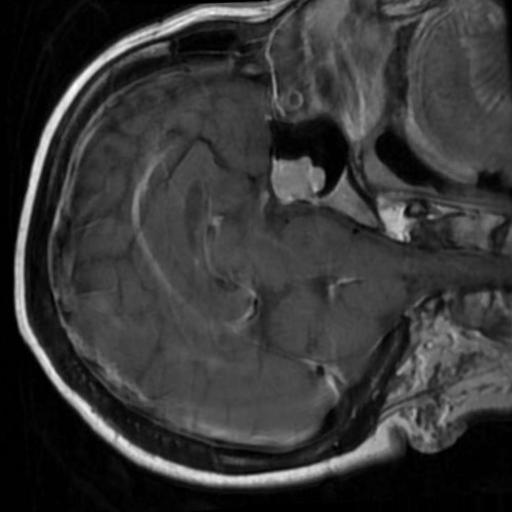
Label: brain_tumor